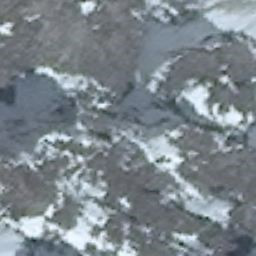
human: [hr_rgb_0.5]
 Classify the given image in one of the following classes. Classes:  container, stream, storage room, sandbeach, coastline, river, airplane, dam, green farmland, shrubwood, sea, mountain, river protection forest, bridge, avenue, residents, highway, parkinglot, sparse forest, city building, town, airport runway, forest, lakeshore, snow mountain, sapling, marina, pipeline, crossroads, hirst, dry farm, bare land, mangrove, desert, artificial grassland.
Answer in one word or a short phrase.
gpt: snow mountain